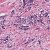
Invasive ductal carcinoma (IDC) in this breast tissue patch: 1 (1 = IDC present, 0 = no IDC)